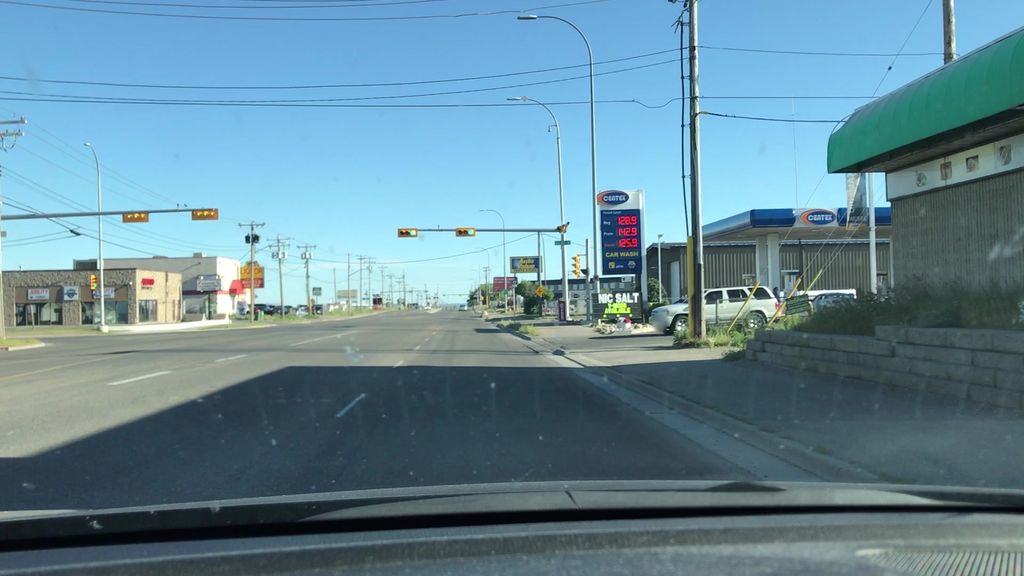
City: calgary